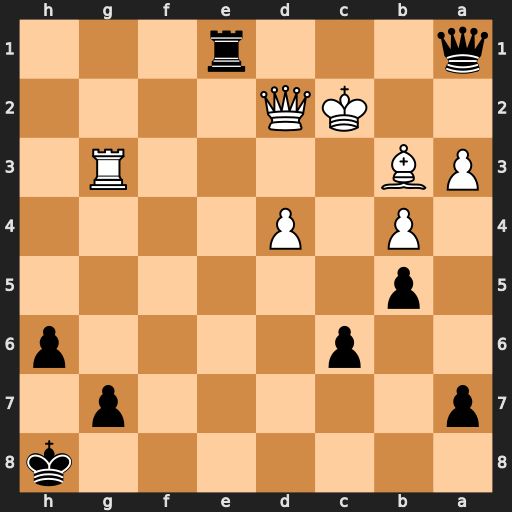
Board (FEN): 7k/p5p1/2p4p/1p6/1P1P4/PB4R1/2KQ4/q3r3
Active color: b
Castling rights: -
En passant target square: -
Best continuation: Rb1 Qc3 Rc1+ Kd2 Rxc3